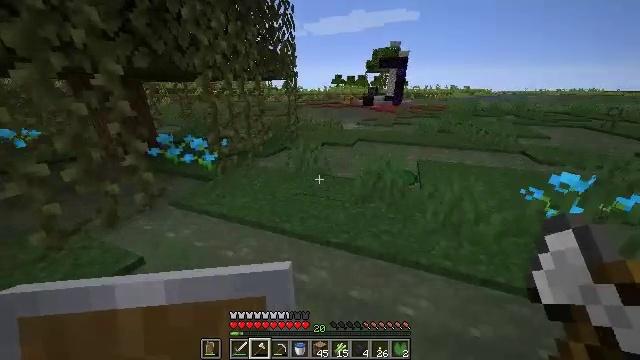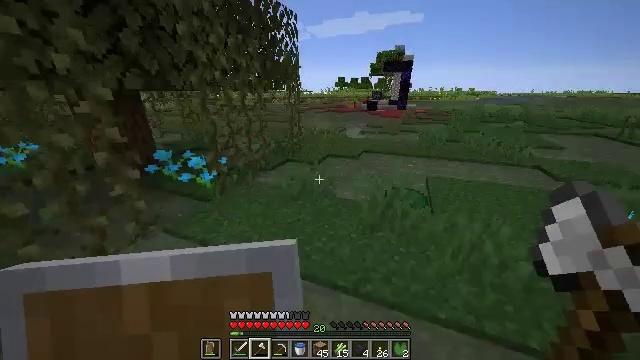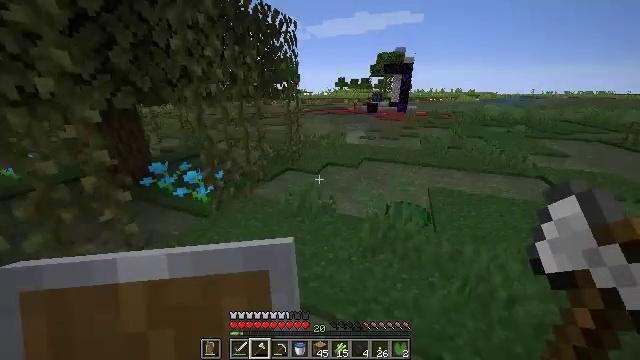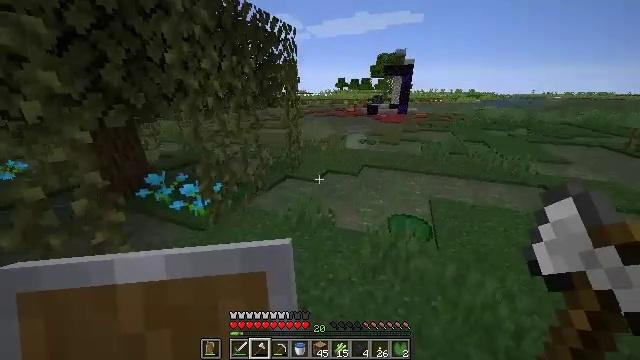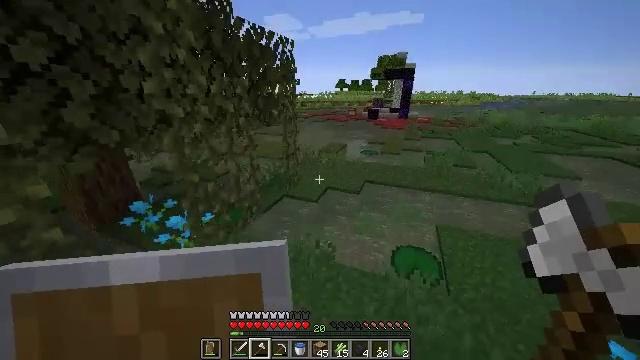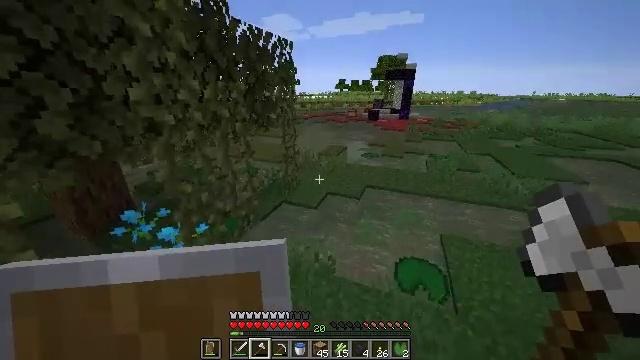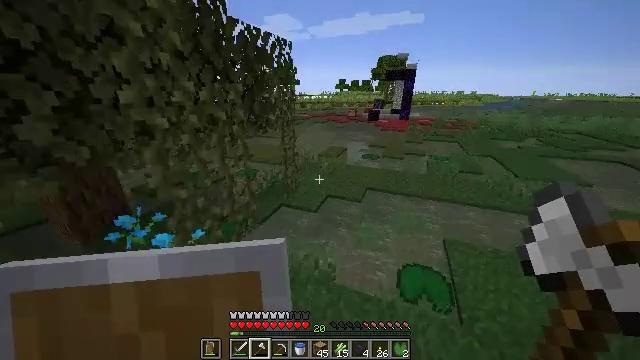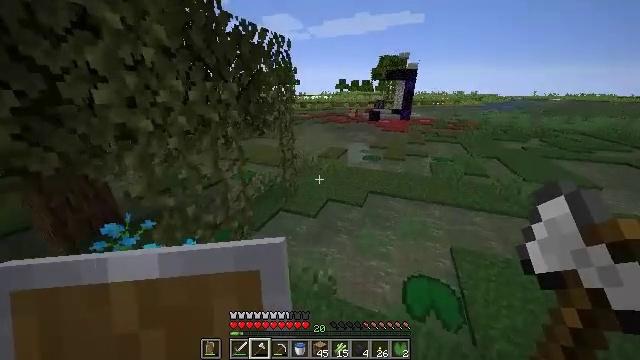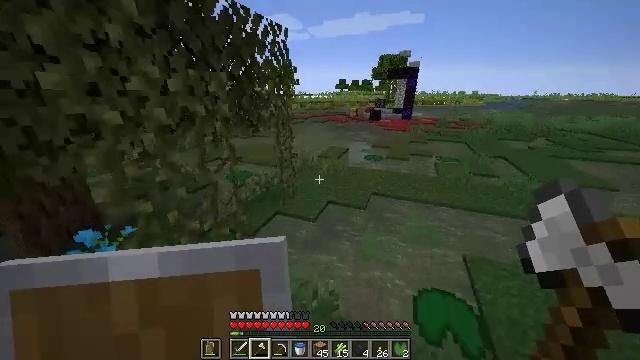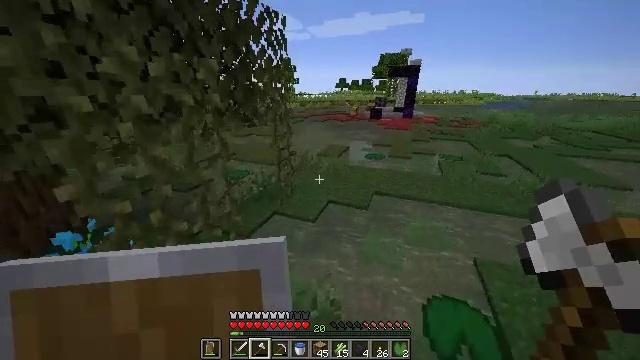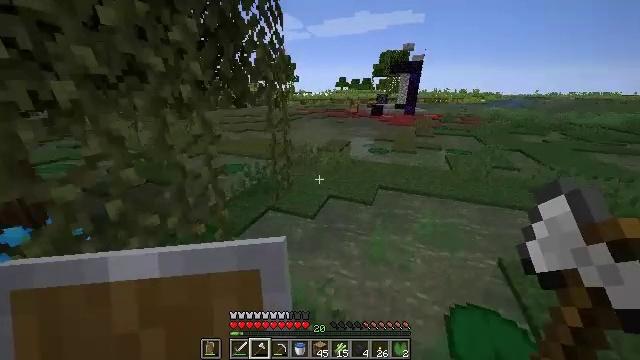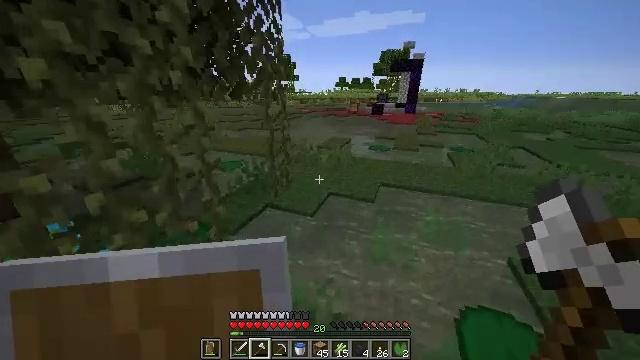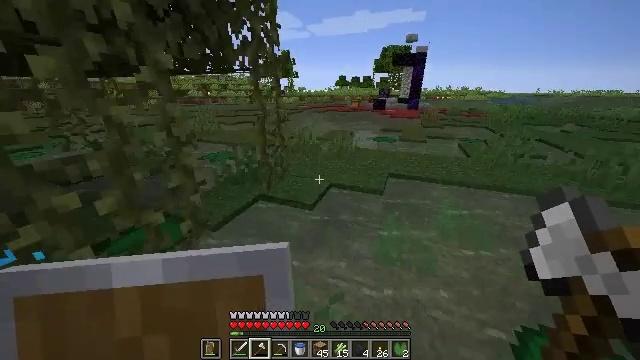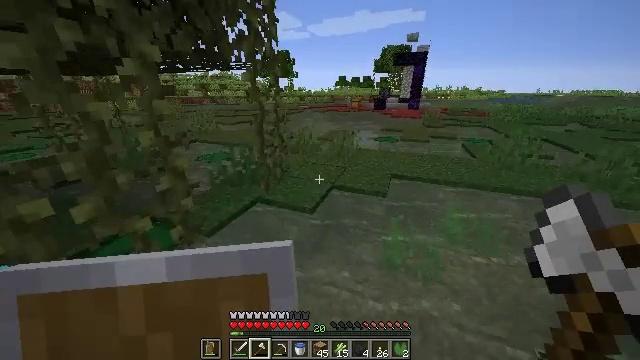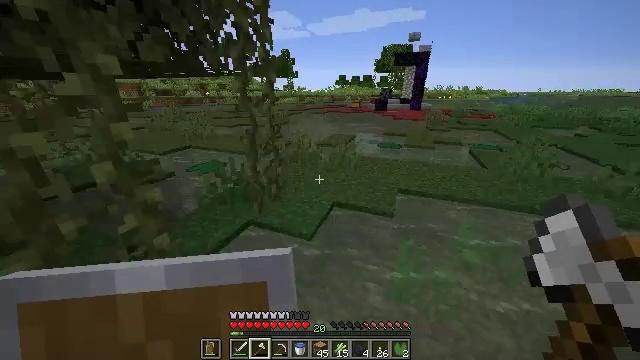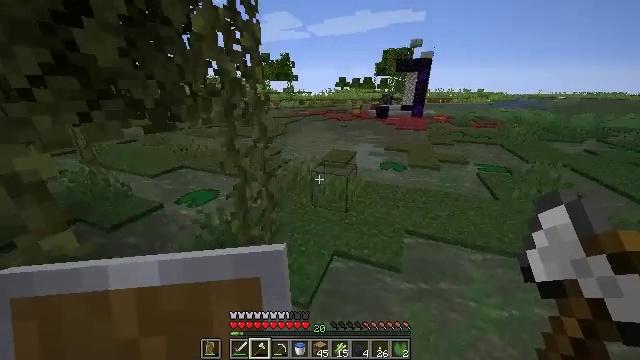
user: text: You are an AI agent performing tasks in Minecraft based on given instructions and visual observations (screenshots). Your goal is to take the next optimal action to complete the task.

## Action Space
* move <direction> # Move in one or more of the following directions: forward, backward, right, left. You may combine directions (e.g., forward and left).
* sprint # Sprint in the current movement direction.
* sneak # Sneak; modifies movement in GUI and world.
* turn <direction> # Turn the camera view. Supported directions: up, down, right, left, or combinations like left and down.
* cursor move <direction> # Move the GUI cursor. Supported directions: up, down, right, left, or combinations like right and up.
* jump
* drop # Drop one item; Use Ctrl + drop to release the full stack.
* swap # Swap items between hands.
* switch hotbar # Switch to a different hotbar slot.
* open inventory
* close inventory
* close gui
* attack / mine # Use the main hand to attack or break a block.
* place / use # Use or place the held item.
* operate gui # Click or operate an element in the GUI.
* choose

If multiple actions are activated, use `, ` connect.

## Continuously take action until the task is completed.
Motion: motion action
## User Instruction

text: Collect a lily pad from a pond.
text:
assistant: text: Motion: move forward, jump
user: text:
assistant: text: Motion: move forward, jump
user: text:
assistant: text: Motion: move forward, jump
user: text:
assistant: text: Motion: move forward, jump
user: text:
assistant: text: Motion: move forward, jump
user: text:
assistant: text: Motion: move forward
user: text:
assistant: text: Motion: move forward
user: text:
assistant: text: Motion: move forward
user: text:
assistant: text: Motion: move forward
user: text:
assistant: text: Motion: move forward
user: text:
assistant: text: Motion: move forward
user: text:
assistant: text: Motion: move forward
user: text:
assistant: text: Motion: move forward
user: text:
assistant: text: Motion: move forward, jump
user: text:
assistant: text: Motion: move forward, jump
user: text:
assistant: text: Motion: move forward, jump
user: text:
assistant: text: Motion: move forward, jump
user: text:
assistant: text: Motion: move forward, jump
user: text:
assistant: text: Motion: move forward, turn left, jump
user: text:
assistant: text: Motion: move forward, turn left
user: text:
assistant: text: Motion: move forward, turn left
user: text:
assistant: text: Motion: move forward, turn left
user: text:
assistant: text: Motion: move forward, turn left
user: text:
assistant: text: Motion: move forward, turn left
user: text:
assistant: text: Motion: move forward, turn left
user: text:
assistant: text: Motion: move forward, turn left
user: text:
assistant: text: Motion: move forward
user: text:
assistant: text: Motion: move forward, sprint
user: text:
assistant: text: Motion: move forward, sprint
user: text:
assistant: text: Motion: move forward, sprint